五年级 · 组合数学
下图中转到 ( ）的可能性最大。

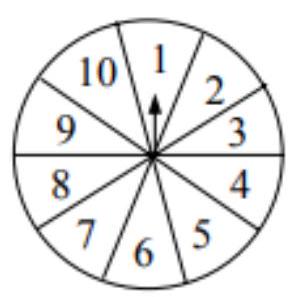
A. 偶数
B. 小于 5 的数
C. 质数
D. 3 的倍数

答案: A
解析: 解A

【分析】根据可能性的大小与数量的多少有关, 数量多则停留在该区域的可能性就大; 再结果偶数、质数和 3 的倍数特征进行判断即可。

【详解】由题意可知, 图中的偶数有: $2 、 4 、 6 、 8 、 10$ 共 5 个; 质数有: $2 、 3 、 5 、 7$ 共 4 个; 3 的倍数有: $3 、 6 、 9$ 共 3 个; 小于 5 的数有: $1 、 2 、 3 、 4$ 共 4 个。所以转到偶数的可能性最大。故答案为: A

【点睛】本题考查可能性, 结合偶数、质数和 3 的倍数特征是解题的关键。